Question: I am using 'SharpenLines3d' in my projects to draw lines to connect objects in my 'Viewport3D'. Problem is, when I'm adding points to 'ScreenSpaceLined3D', the program crashes, like this:

It crashes not in these lines when I'm adding points to 'ScreenSpaceLines3D', so it's something inside the library, I guess.
Here is my code:
'''
for (int i = 0; i < MAX + 1; i++)
{
...
var bounds = this.points[i].Bounds;
var x = bounds.X + (bounds.SizeX / 2);
var y = bounds.Y + (bounds.SizeY / 2);
var z = bounds.Z + (bounds.SizeZ / 2);
coords[i] = new Point3D(x, y, z);
for (int j = 0; j < i; j++)
{
lines[i, j] = new ScreenSpaceLines3D();
lines[i, j].Color = Colors.Red;
lines[i, j].Thickness = 6;
lines[i, j].Points.Add(coords[i]);
lines[i, j].Points.Add(coords[j]);
}
}
'''
I am sure that I am not passing 'null' as argument to 'Add' function (I tried to replace my 'Add' line with this: 'lines[i, j].Points.Add(new Point3D(0, 0, 0));', and it still didn't work).
And I commented out all code that uses 'lines' variable, so this variable is used only when a bunch of new 'ScreenSpaceLines3D' is created. But my program crashes not on initializing.
When I comment out 2 strings of code where I'm adding points to lines, program starts working okay, but when I'm adding it again, result is as in screenshot.
How to deal with it?
UPD: Adding 'MainViewPort.Children.Add(lines[i, j]);' after adding points made it work. It is getting more and more strage.
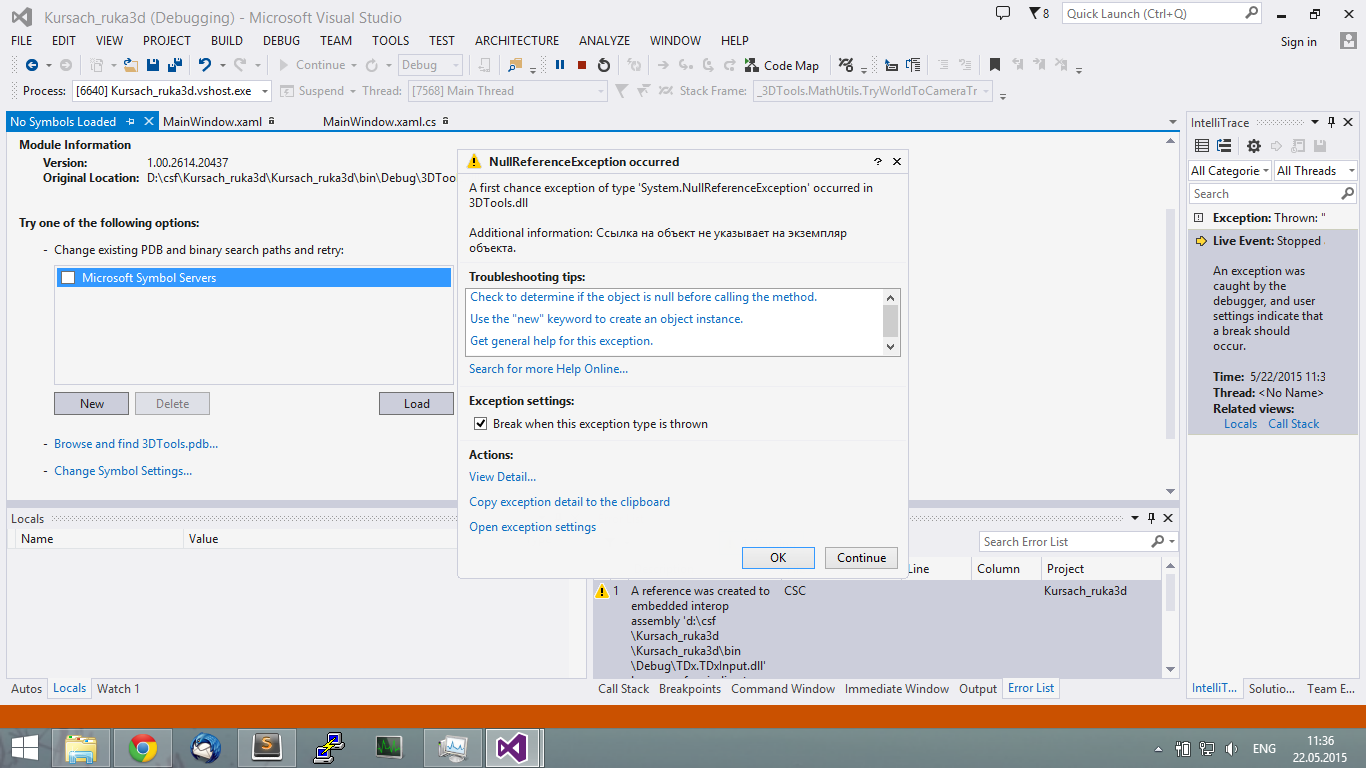
Answer: Somehow adding 'MainViewPort.Children.Add(lines[i, j]);' solved the problem. Without it, program crashes, but with it, everything works okay.
I don't know how this works but this is it.